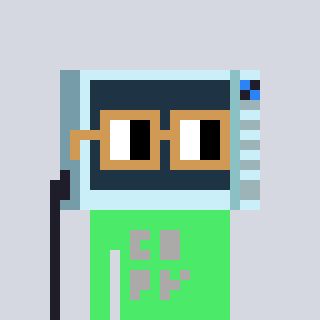
a pixel art character with square brown glasses, a microwave-shaped head and a teal-colored body on a cool background